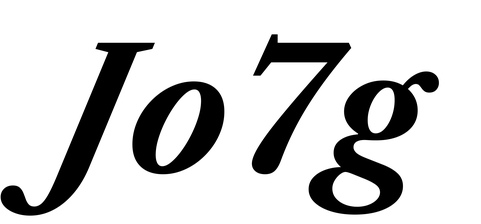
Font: LibreCaslonText-Italic_Bold_Italic